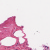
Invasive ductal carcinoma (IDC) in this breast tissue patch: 0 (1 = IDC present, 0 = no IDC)